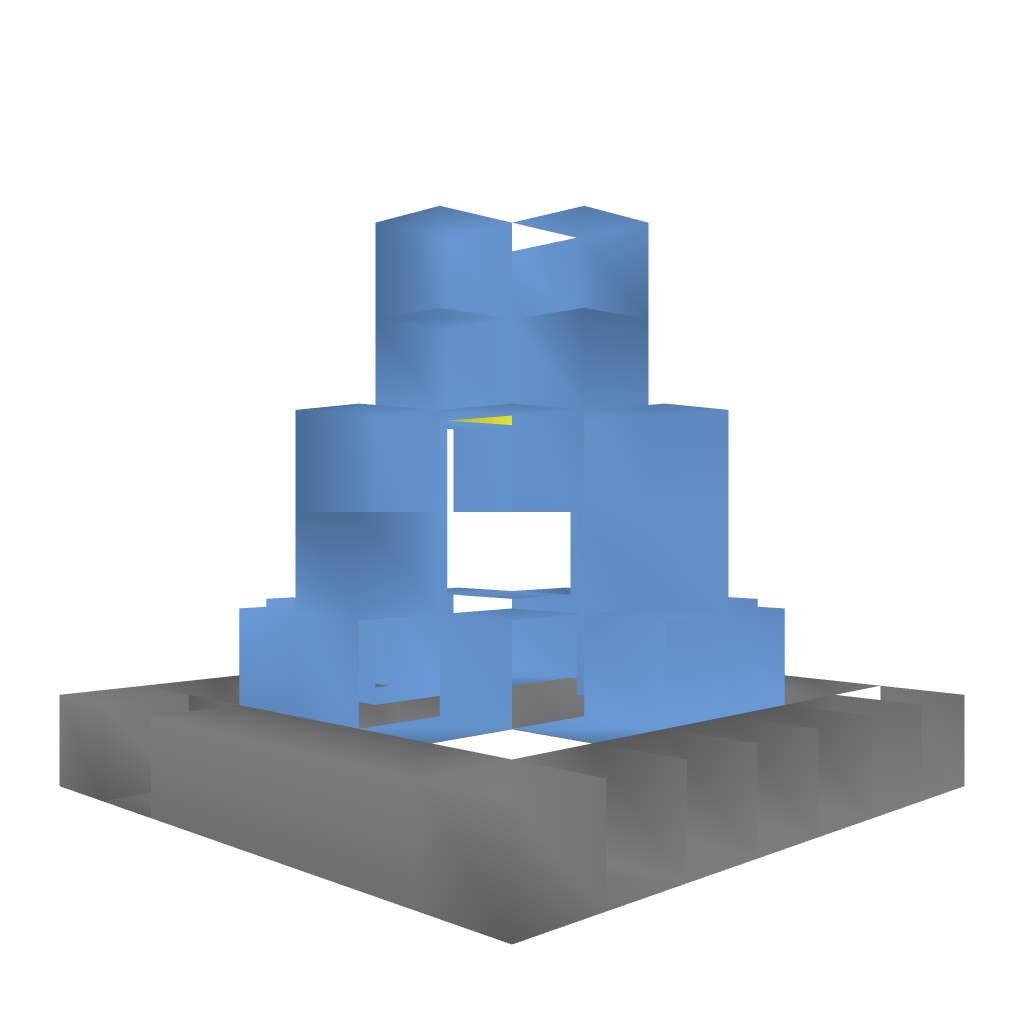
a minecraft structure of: Quartz Fountain bad low quality